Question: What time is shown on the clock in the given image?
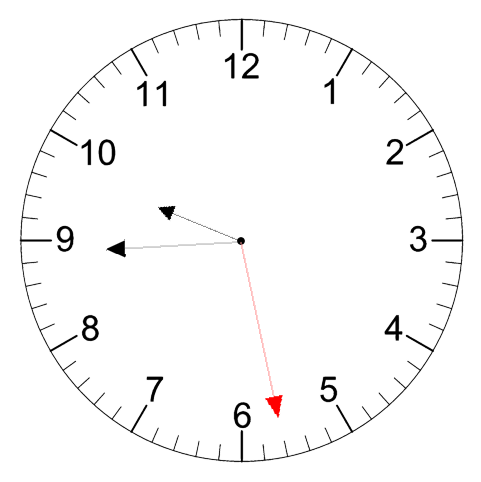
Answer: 09:44:28